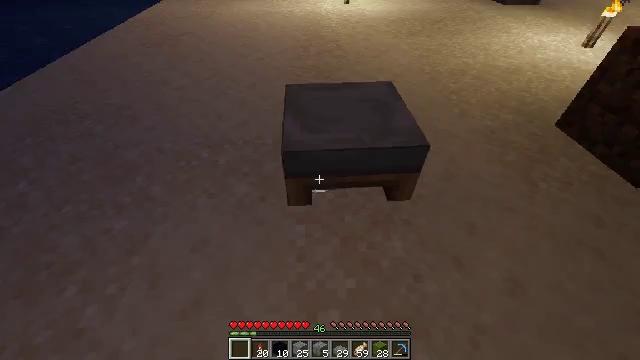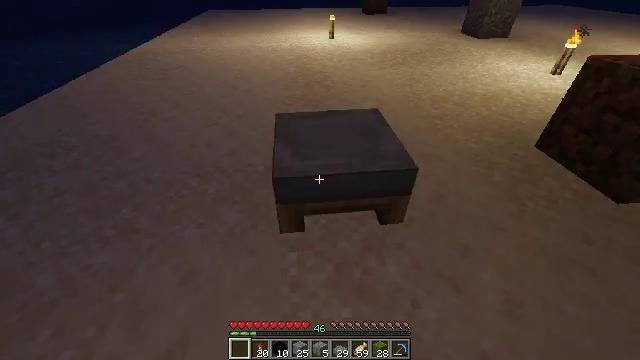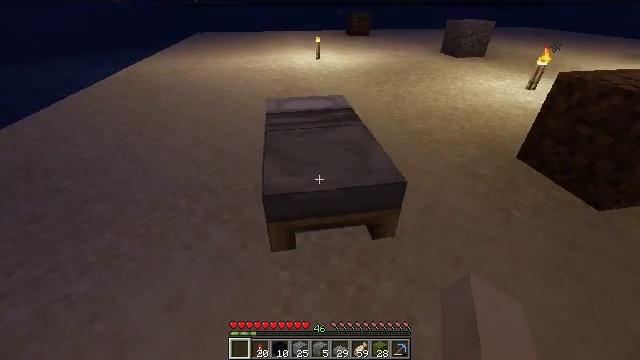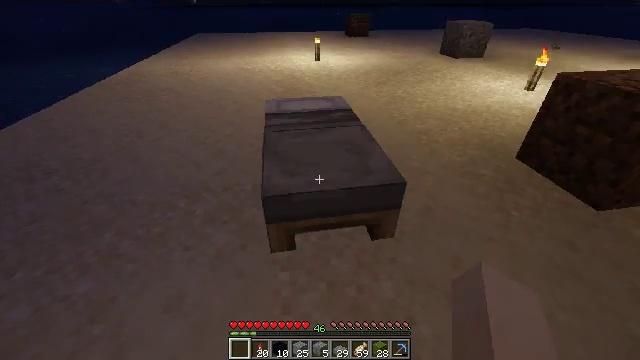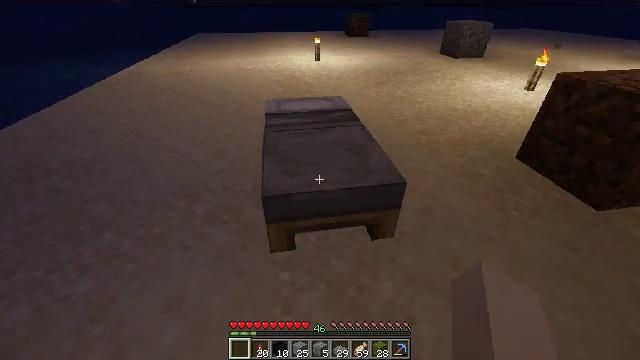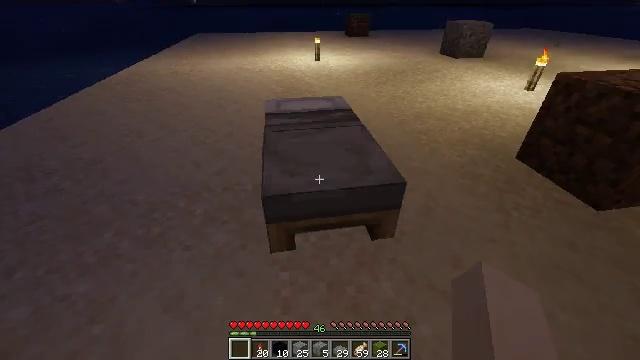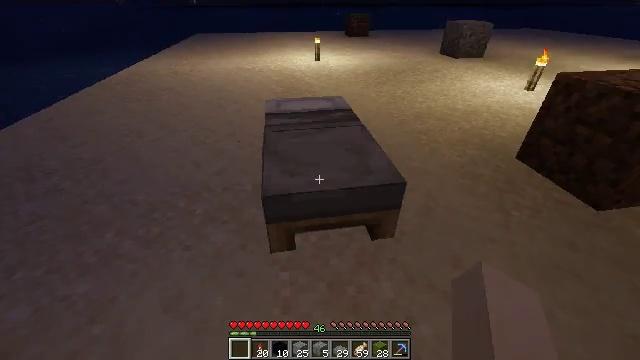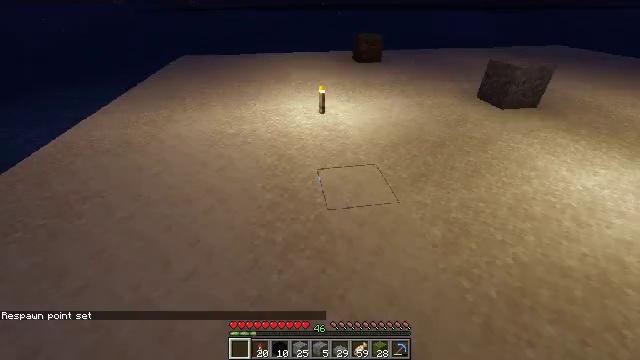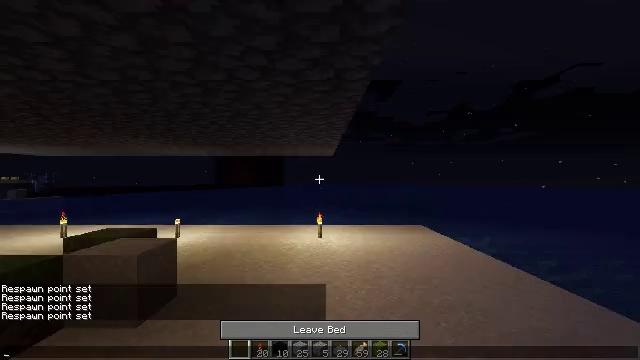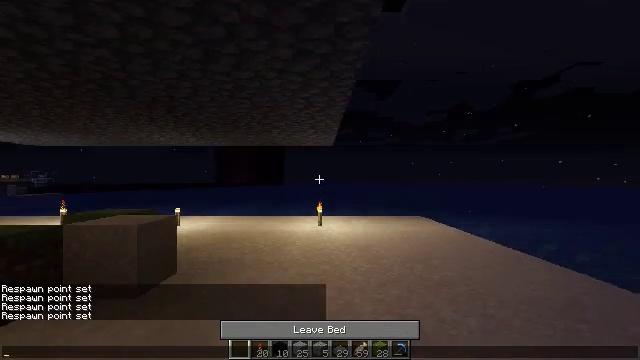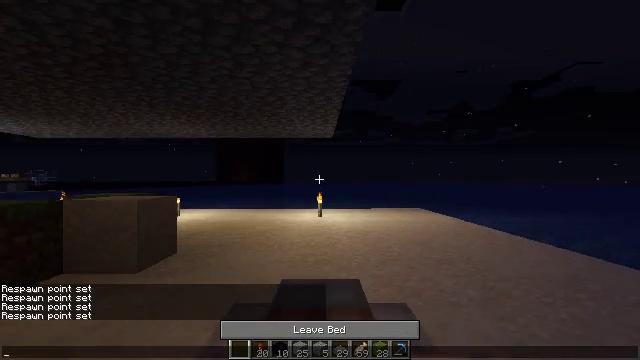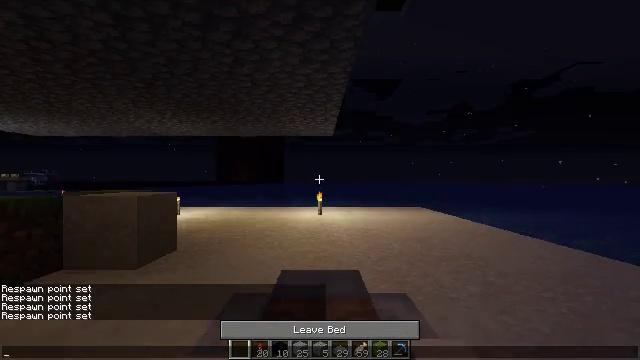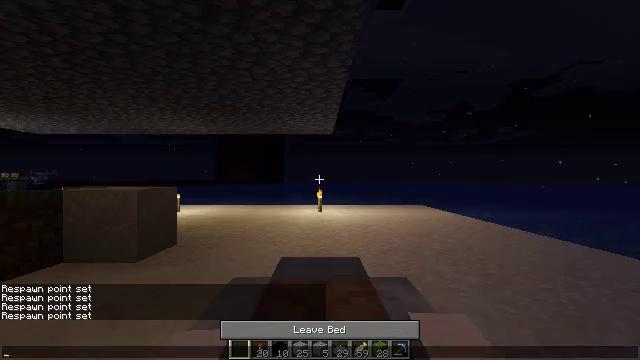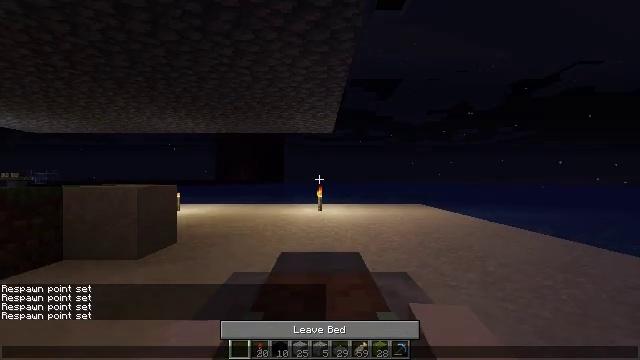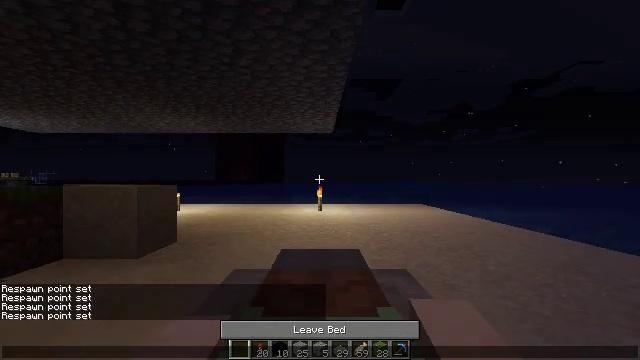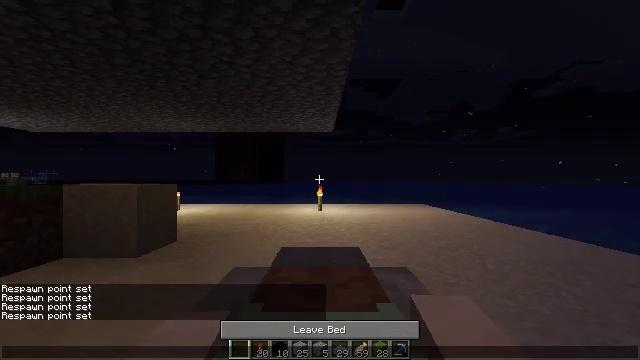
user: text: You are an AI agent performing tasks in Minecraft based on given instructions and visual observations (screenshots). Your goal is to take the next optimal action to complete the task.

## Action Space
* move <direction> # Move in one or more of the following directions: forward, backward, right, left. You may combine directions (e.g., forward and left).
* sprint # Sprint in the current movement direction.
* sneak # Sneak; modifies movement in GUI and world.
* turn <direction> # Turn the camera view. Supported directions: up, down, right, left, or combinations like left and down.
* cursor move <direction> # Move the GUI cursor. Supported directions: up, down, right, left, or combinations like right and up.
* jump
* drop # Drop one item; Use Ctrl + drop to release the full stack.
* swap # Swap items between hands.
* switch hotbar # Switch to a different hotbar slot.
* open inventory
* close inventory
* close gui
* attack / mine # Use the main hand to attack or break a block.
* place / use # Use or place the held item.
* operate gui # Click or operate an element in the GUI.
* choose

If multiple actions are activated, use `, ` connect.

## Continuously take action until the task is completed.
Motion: motion action
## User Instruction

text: Break a light gray bed.
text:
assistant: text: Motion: turn right and up
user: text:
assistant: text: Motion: turn right and up, use / place
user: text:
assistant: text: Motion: use / place
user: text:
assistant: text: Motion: use / place
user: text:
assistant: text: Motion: no_op
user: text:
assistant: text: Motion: no_op
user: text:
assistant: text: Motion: no_op
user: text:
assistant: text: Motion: no_op
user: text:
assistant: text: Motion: open gui
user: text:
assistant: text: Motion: no_op
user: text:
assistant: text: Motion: no_op
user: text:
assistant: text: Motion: no_op
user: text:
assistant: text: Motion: no_op
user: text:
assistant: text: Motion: no_op
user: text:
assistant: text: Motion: no_op
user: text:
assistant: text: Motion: no_op
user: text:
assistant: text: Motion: no_op
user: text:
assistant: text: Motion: no_op
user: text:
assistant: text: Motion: no_op
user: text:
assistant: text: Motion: no_op
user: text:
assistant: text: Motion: no_op
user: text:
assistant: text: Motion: no_op
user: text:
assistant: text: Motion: no_op
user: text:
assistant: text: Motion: no_op
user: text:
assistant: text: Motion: no_op
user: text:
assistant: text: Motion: no_op
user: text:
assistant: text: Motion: no_op
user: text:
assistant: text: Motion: no_op
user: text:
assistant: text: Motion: no_op
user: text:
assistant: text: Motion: no_op